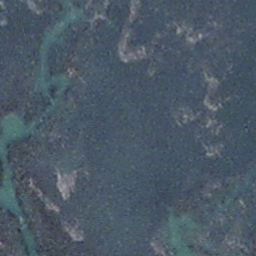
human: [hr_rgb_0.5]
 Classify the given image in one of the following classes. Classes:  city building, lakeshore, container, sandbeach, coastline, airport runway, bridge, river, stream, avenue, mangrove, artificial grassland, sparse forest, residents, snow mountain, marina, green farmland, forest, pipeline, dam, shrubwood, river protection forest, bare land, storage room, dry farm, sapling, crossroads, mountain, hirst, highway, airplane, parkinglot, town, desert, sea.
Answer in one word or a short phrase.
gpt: stream